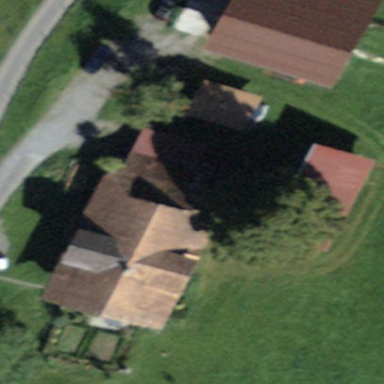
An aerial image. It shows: Farm building.